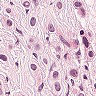
Metastatic tissue present: yes